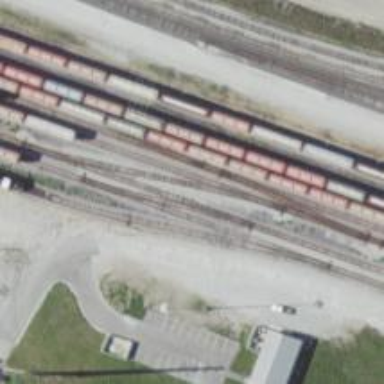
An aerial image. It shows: Railway yard in service.